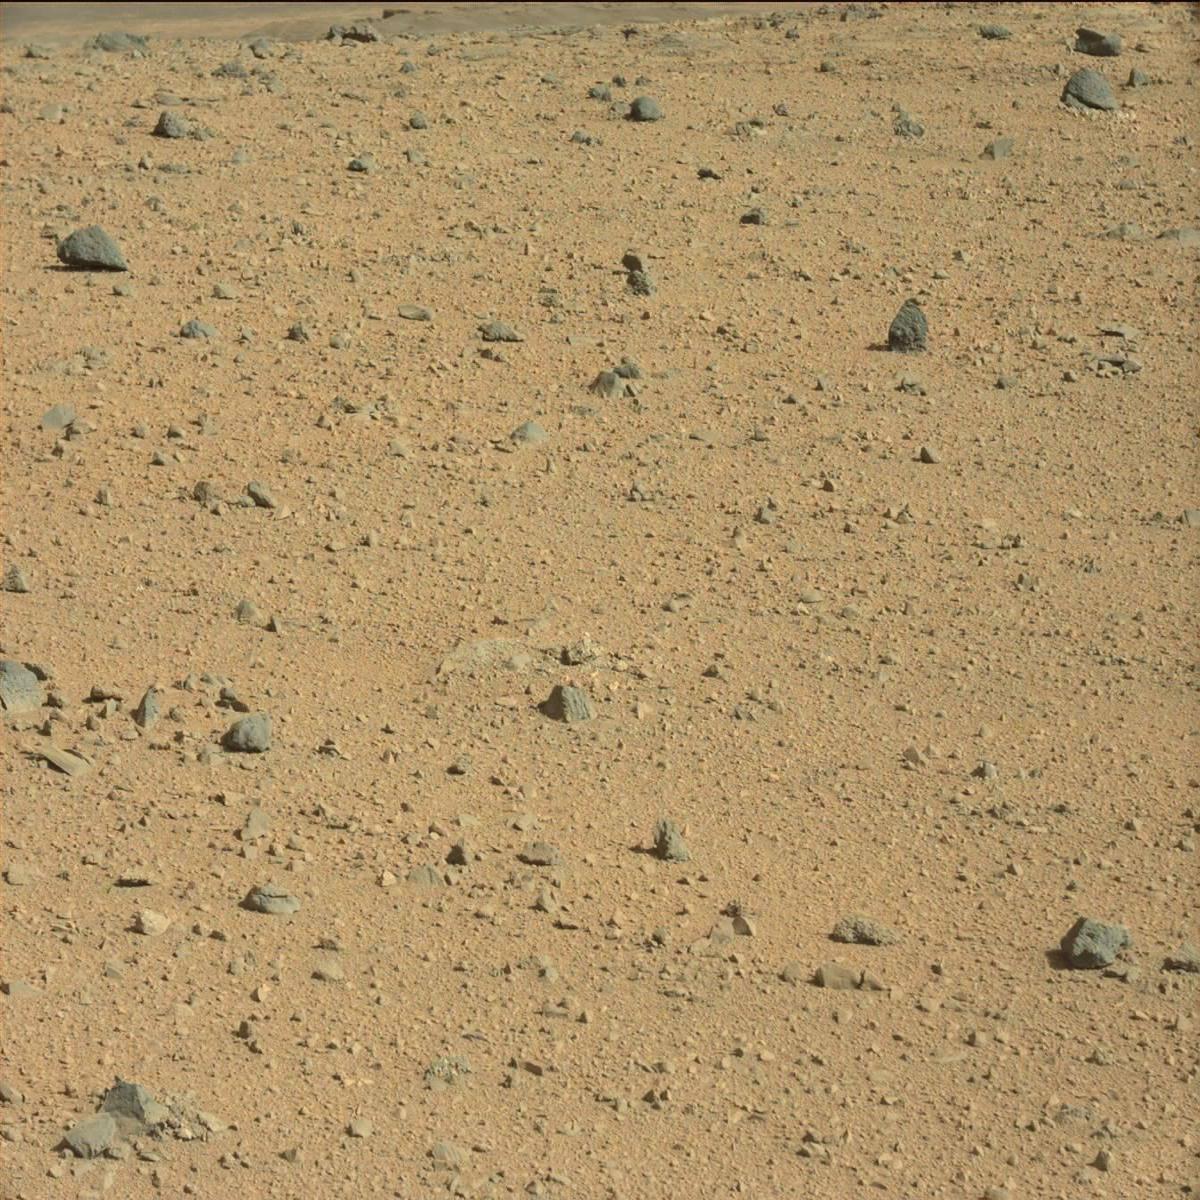
Terrain classes present: Bedrock, Rock, Sand / Soil